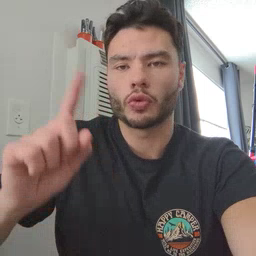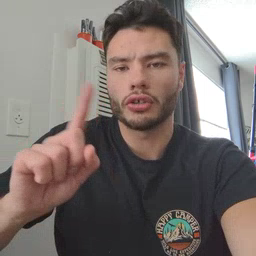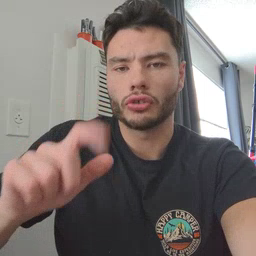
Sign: where